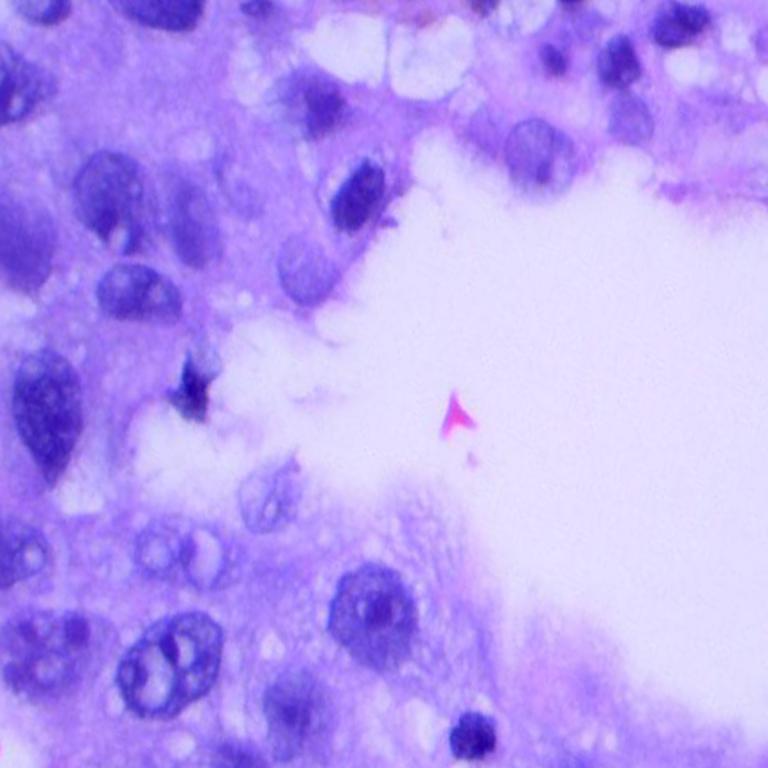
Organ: lung
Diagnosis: adenocarcinomas